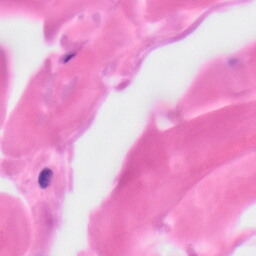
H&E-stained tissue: Skin